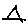
Label: triangle